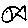
Label: fish